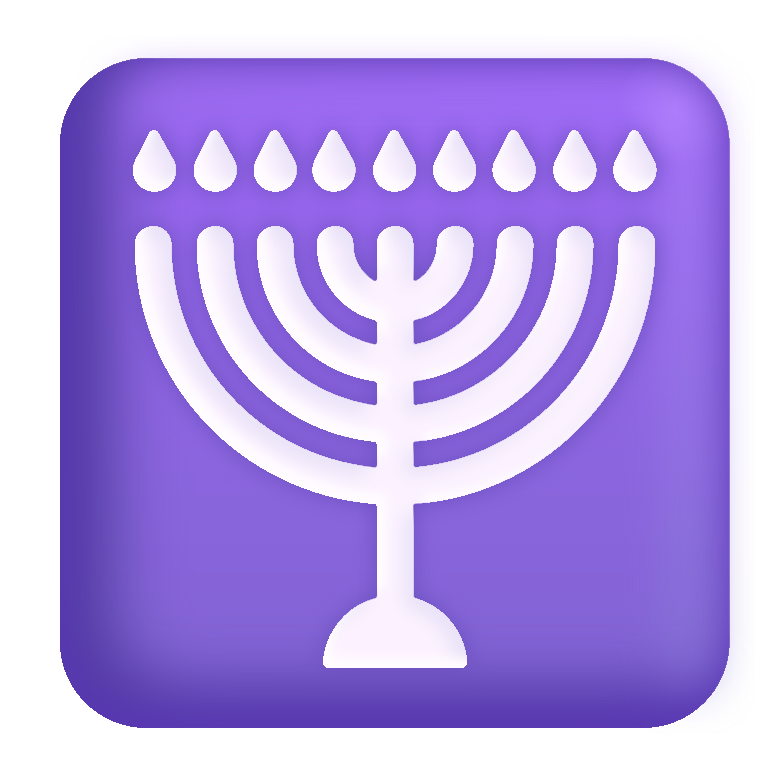
menorah color